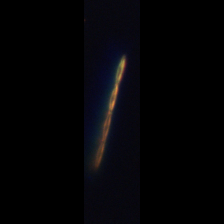
Taxon: Psuedo-nitzschia
Group: Diatoms